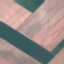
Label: AnnualCrop